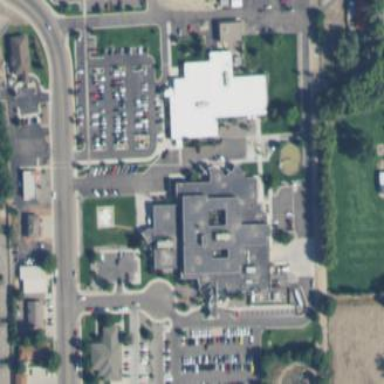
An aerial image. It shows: Healthcare facility that serves as hospital.